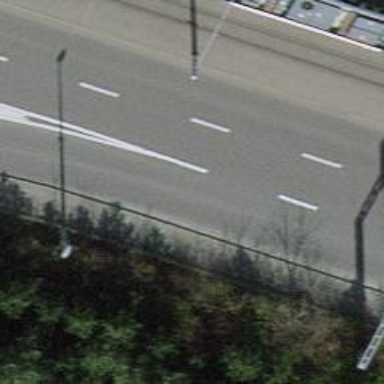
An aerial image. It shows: Asphalt sidewalk.